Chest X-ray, AP view. Patient: 31 years old, sex M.
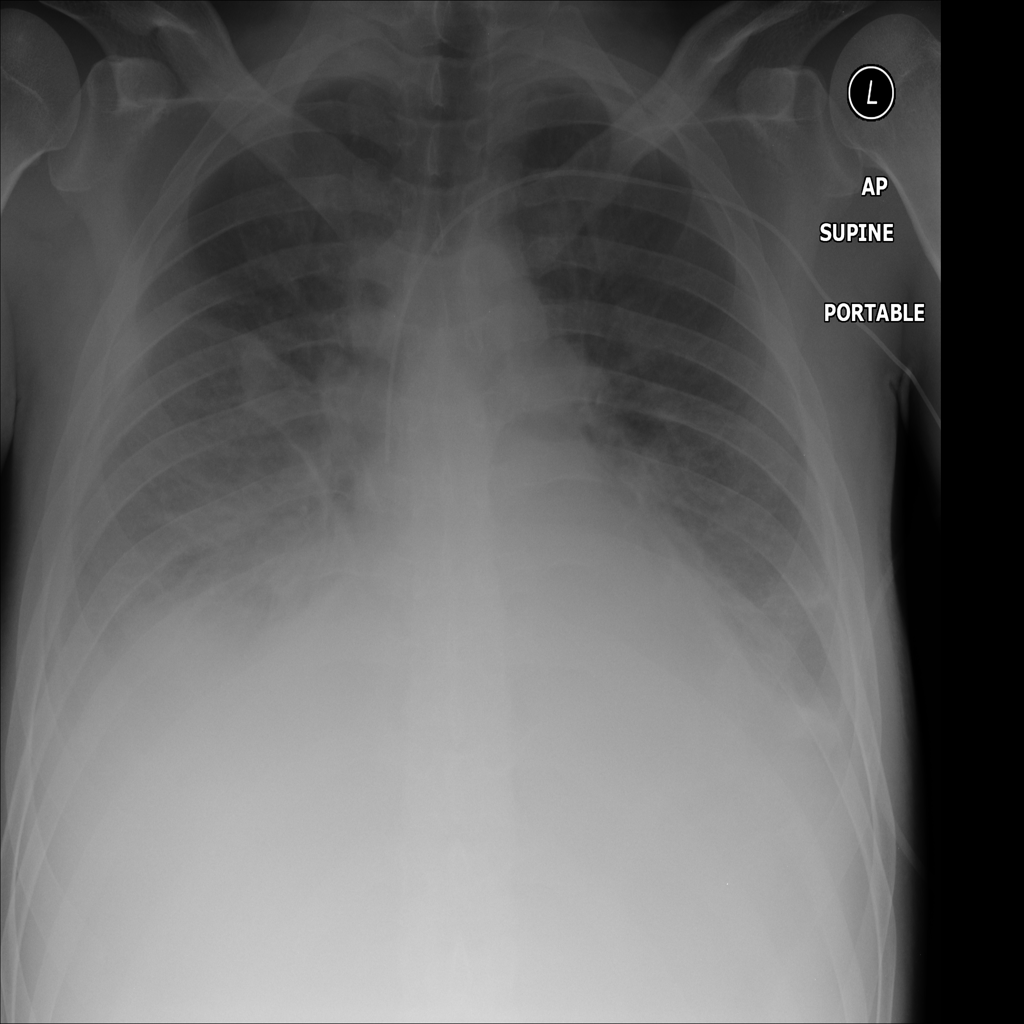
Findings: Mass